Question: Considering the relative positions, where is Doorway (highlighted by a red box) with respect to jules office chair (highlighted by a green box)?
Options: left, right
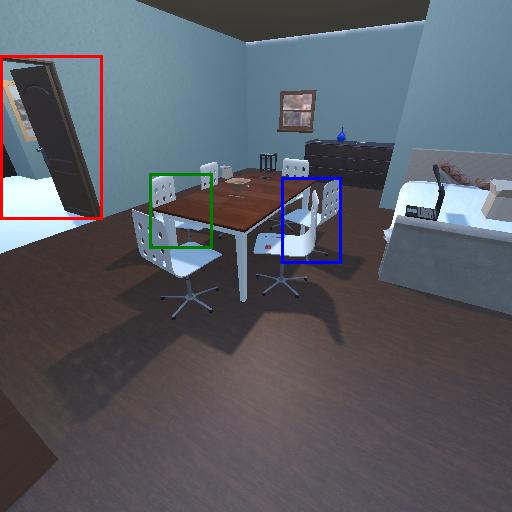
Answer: left